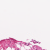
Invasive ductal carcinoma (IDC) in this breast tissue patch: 0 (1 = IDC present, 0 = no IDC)